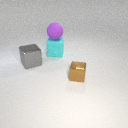
large cyan rubber cube to the right of large gray metal cube